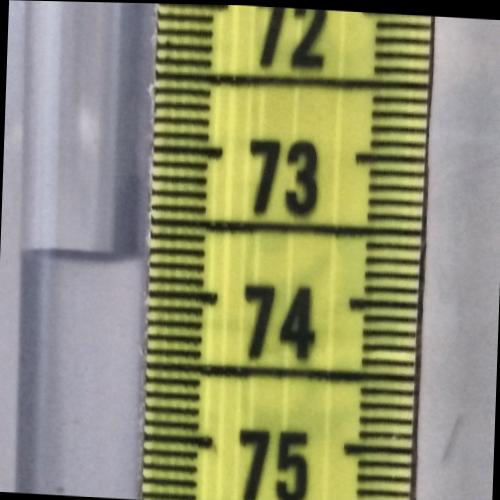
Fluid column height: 73.7 cm